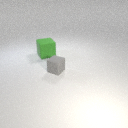
small gray rubber cube to the right of large green rubber cube